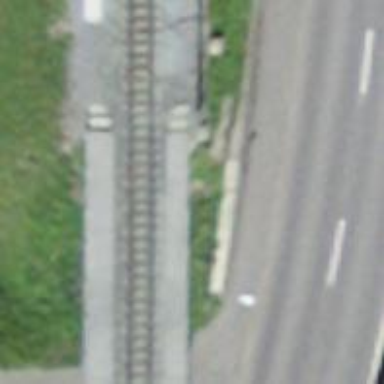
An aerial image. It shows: Narrow-gauge railway bridge with electrified contact line.